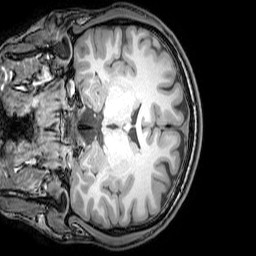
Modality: T1w
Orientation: coronal
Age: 20
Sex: male
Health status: healthy
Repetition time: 0.081 s
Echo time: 0.037 s